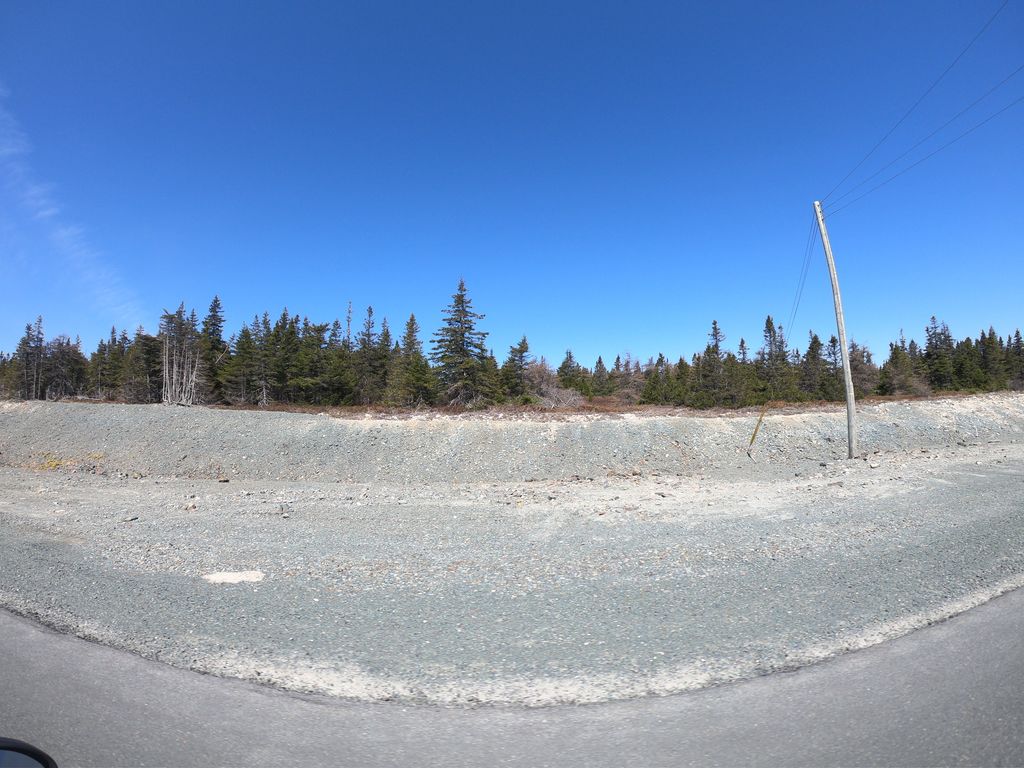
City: st_johns